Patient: sex F, age 28
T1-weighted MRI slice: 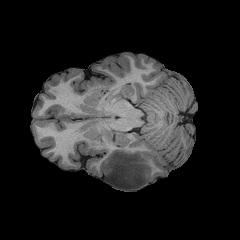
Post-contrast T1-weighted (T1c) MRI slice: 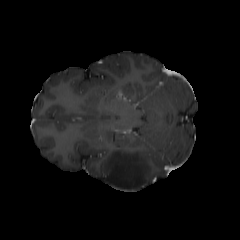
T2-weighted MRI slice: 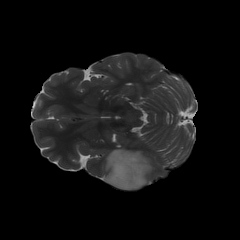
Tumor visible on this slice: yes
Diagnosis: Astrocytoma, IDH-mutant
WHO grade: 2